Question: I have some radio buttons that I need center aligned, which they are. The only problem is that the buttons now aren't uniform on the left-hand side. See image below:

How would I go about keeping these centered but making them align flush?
I'm using 'text-align: center;' to center everything.
Here is my HTML:
'''
<div class="select clearfix">
<div id="product-select" name="id">
<input type="radio" value="273138236" name="product">
black + walnut - $190.00
<br>
<input type="radio" value="277905554" name="product">
brown + walnut - $190.00
<br>
<input type="radio" value="277905654" name="product">
black + cherry - $190.00
<br>
<input type="radio" value="277905752" name="product">
brown + cherry - $190.00
<br>
</div>
</div>
'''
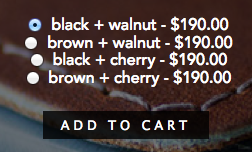
Answer: Wrap them in a div that has 'text-align: left'. You could use the '#product-select' div for this purpose. However, you'll most likely need to switch to a different technique for centering the div since 'text-align' does not affect block-level elements.
And for usability's sake, use '<label>' elements so people don't have to click the tiny radio button itself.